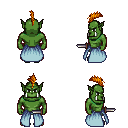
a pixel art fantasy rpg character, male body template, orc, green skin, overskirt, teal pants, dark blonde mohawk hairstyle, gray slippers, dagger, four views (front, back, left, right), 2x2 character sprite sheet, small pixel art, hard edges, no anti-aliasing